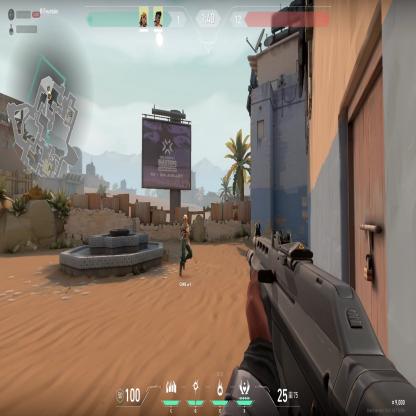
Label: teammate